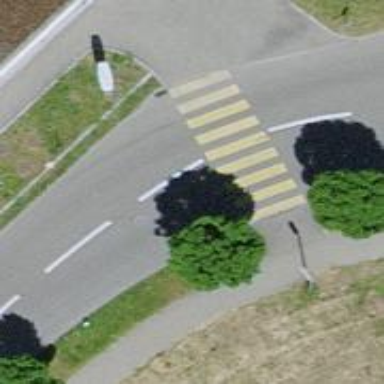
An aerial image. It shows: Uncontrolled road crossing.